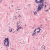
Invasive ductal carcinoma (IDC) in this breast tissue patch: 0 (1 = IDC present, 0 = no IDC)